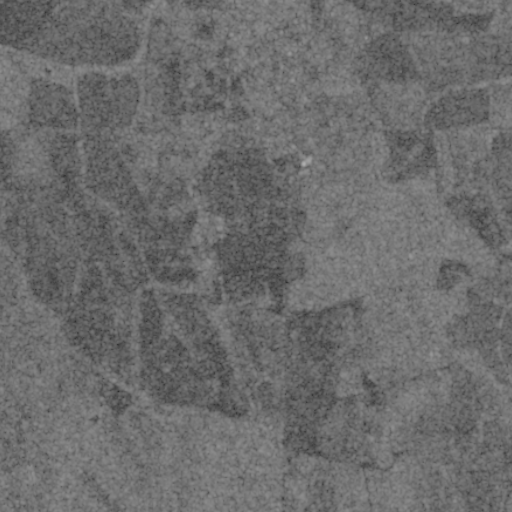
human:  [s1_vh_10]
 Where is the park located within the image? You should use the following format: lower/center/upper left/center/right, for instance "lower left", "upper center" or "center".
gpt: The park is located in the upper center of the image.
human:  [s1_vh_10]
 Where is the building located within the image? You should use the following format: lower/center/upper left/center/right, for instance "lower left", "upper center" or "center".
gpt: The building is located in the upper center of the image.
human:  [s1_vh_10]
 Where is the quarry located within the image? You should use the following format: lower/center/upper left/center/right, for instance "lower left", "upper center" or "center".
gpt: There is no quarry in the image.

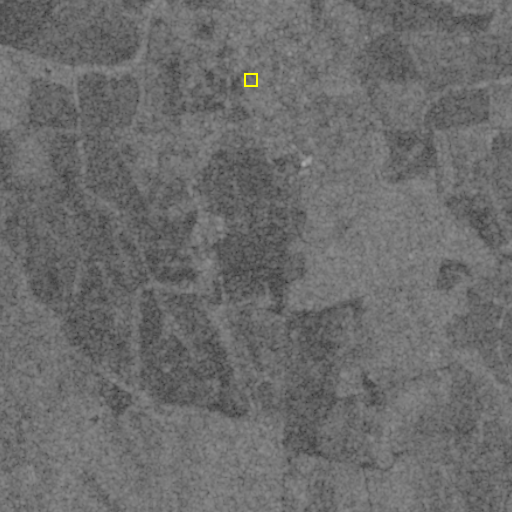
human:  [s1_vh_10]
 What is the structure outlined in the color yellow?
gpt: The structure outlined in yellow is a park.
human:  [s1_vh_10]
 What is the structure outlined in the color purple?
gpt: There is no purple outline.